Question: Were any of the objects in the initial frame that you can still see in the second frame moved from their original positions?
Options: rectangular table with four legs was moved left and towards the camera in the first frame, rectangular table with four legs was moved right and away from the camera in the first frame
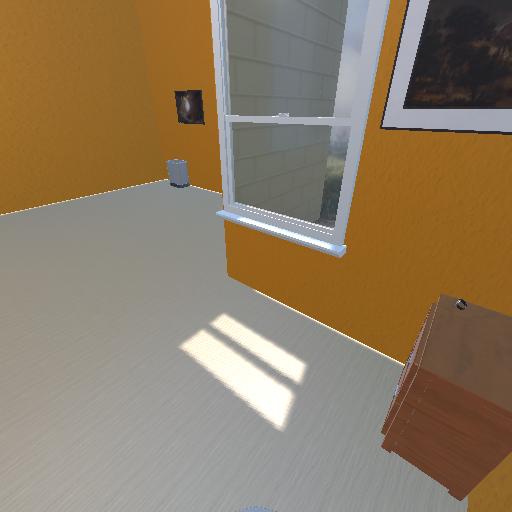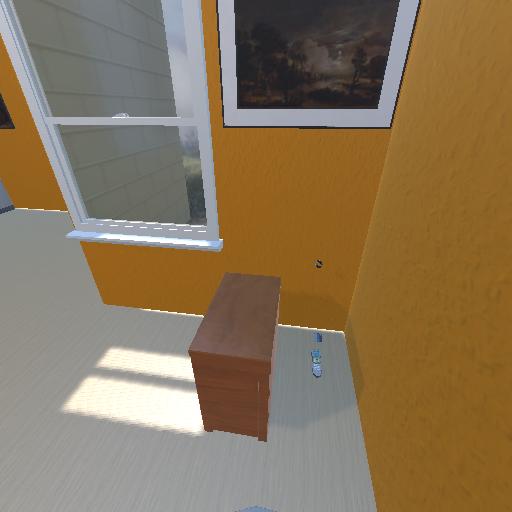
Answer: rectangular table with four legs was moved left and towards the camera in the first frame